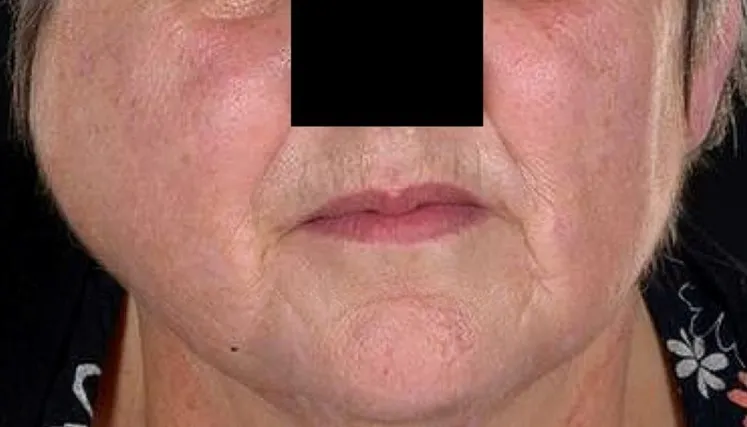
Right-sided mandibular swelling.
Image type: medical_photograph (oral_photograph)